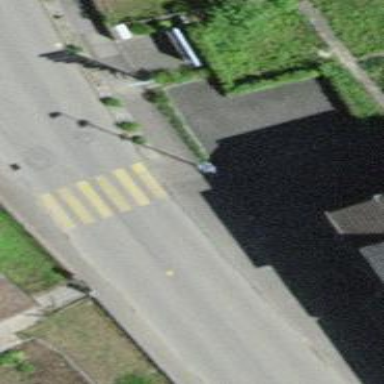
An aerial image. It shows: Marked crossing with zebra stripes on the road.